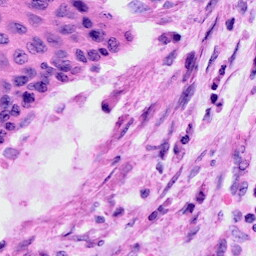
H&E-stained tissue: Cervix